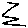
Label: zigzag